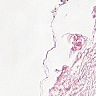
Metastatic tissue present: no